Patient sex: M
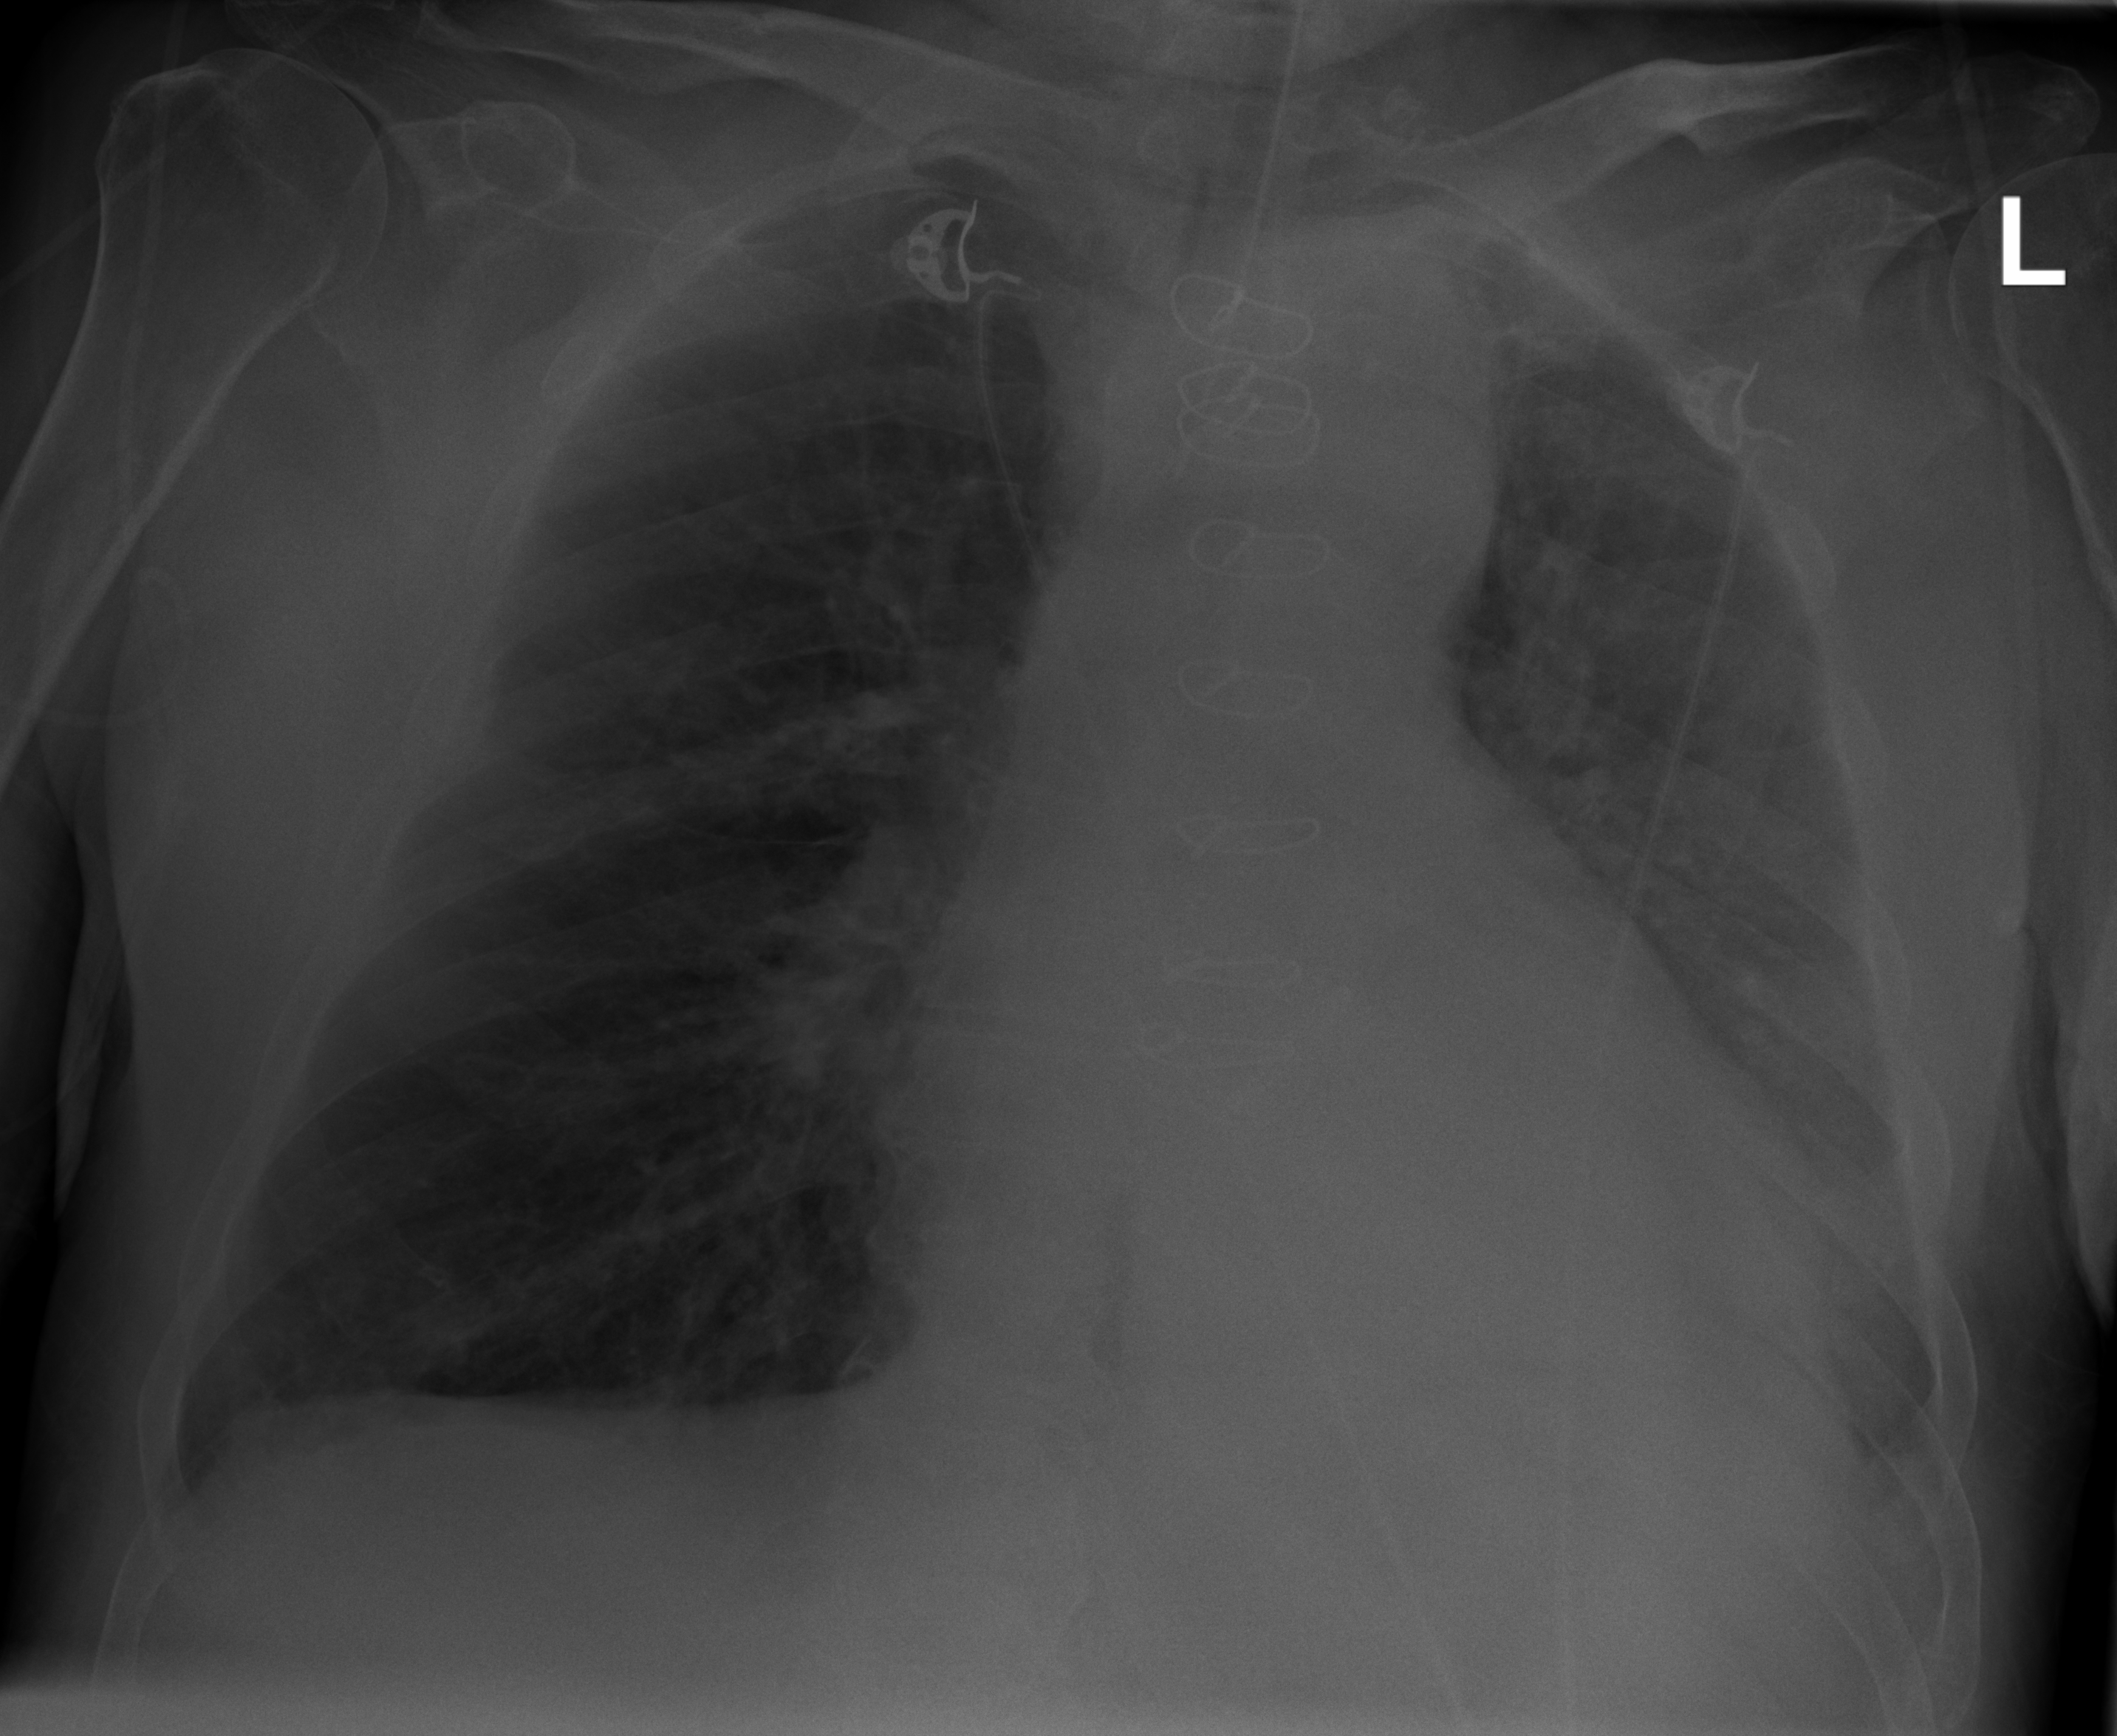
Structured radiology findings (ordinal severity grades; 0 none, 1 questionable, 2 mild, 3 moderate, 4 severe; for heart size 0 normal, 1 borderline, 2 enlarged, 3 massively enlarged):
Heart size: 2
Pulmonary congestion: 2
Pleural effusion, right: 0
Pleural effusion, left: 3
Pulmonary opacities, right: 0
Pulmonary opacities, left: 3
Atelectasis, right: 0
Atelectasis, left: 2